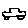
Label: car